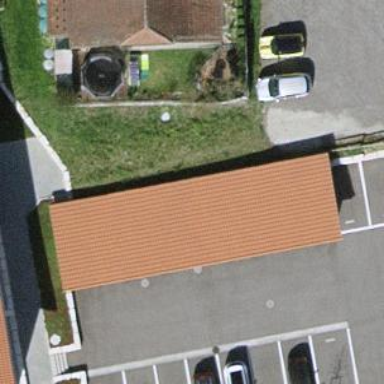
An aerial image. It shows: Group of garages.